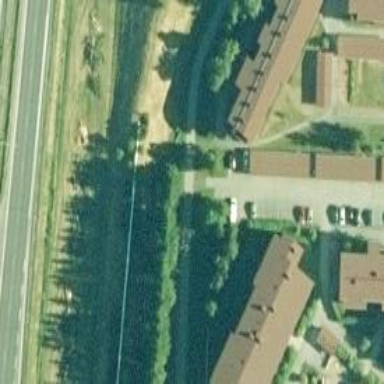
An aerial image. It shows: Footway.